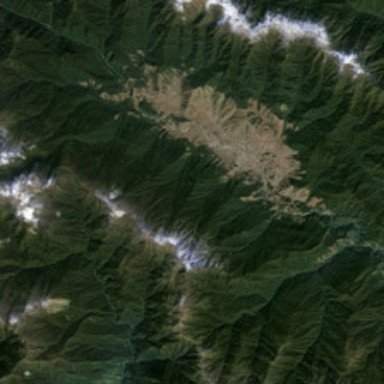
The green hills are next to each other in an unbroken line .